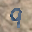
Label: 9